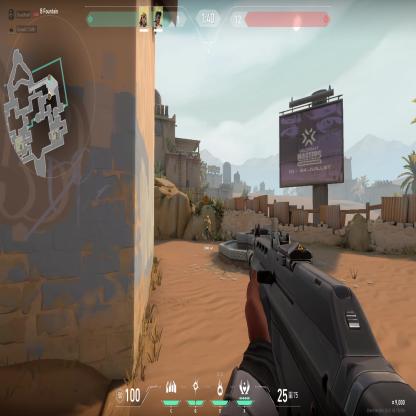
Label: teammate